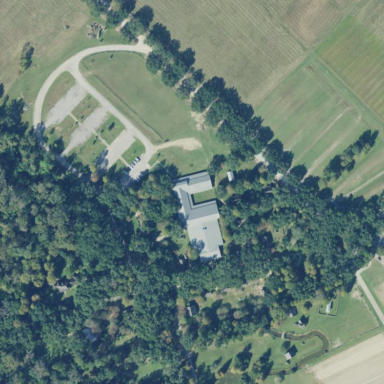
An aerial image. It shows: Historic farm.